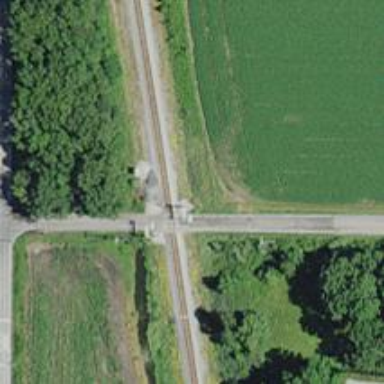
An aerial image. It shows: Railway level crossing.